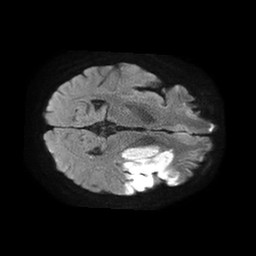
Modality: TRACE
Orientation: axial
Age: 70
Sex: female
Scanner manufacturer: philips
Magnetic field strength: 1.5 T
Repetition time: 4.6 s
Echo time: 0.08517 s